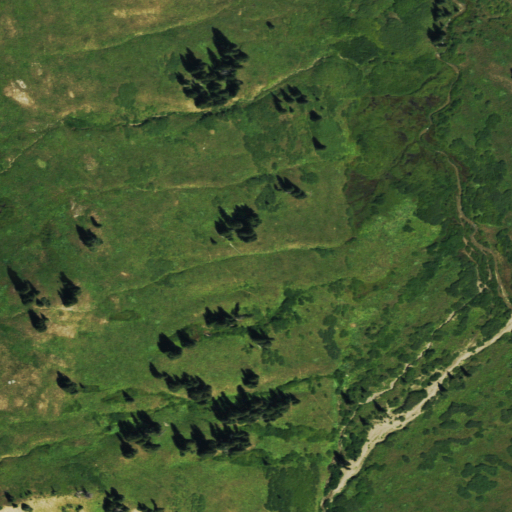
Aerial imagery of depression(s) in Colorado named Hasley Basin containing shrub, herbaceous wetlands, woody wetlands, and grassland